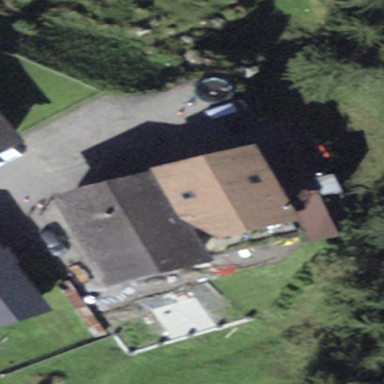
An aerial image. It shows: Residential building.